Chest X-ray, PA view. Patient: 40 years old, sex M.
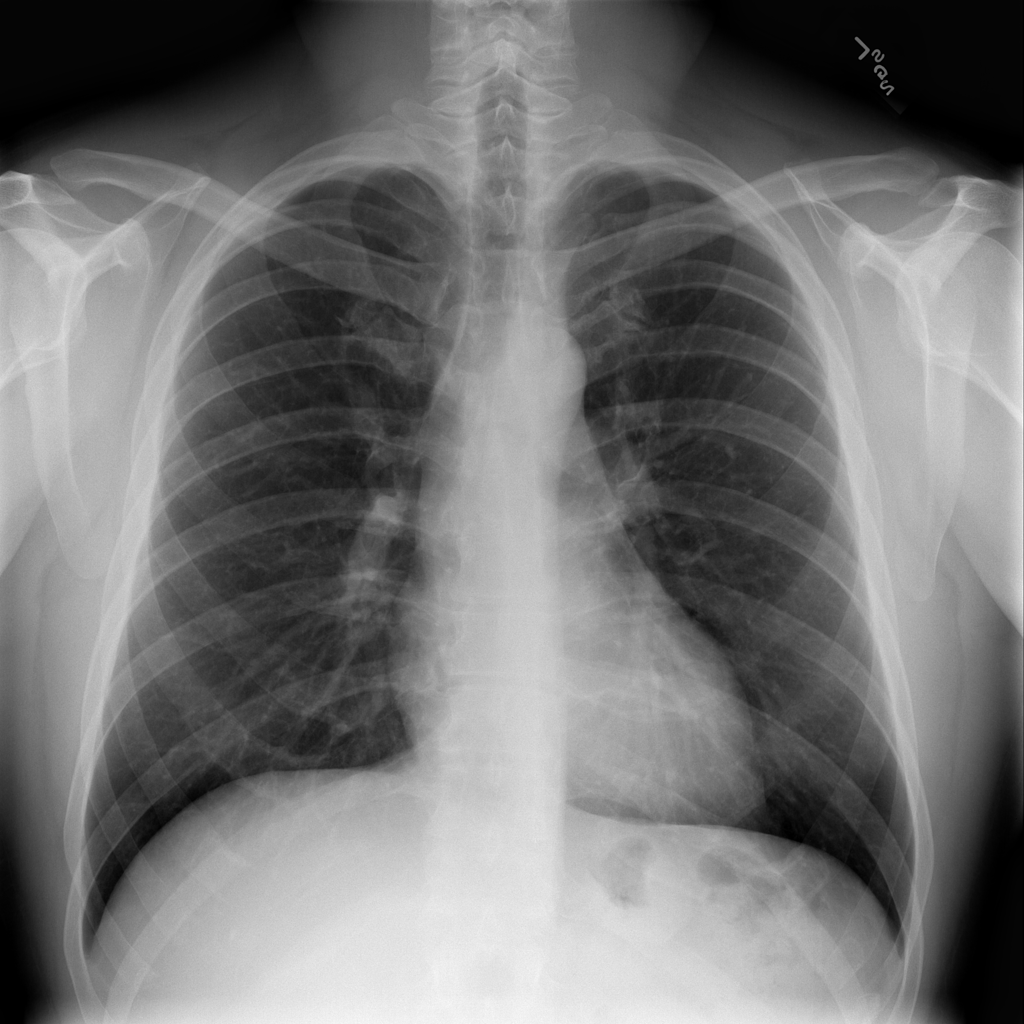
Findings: No Finding